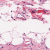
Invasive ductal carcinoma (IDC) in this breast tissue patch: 1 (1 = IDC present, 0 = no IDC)